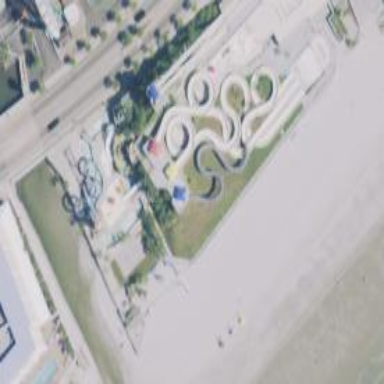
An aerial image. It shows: Water slide attraction located by waterway.